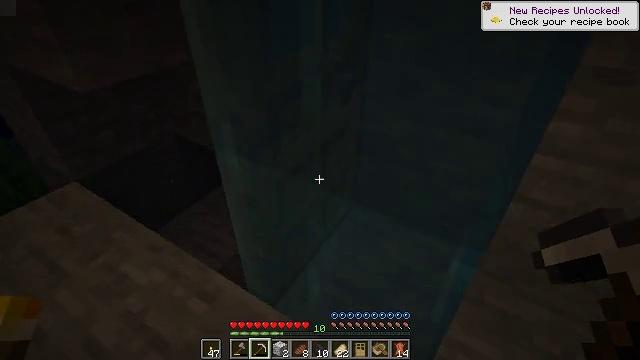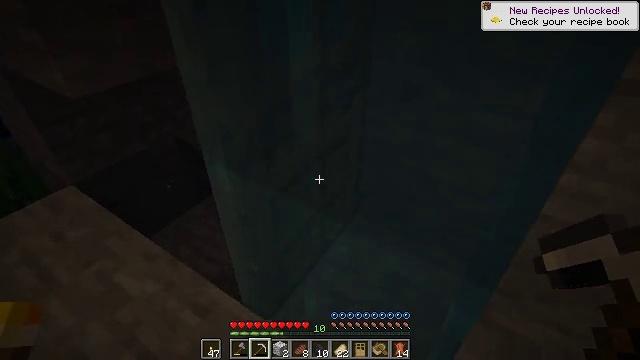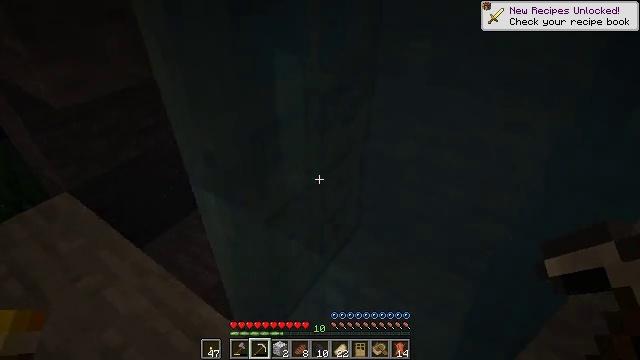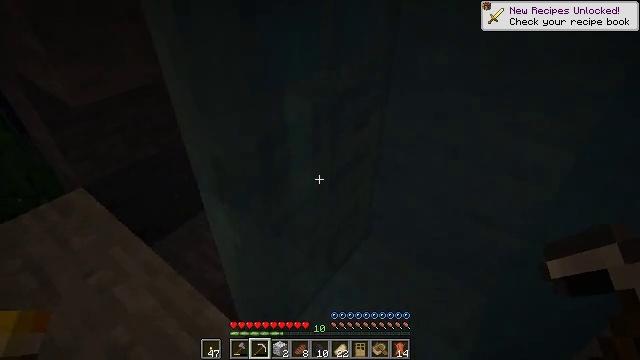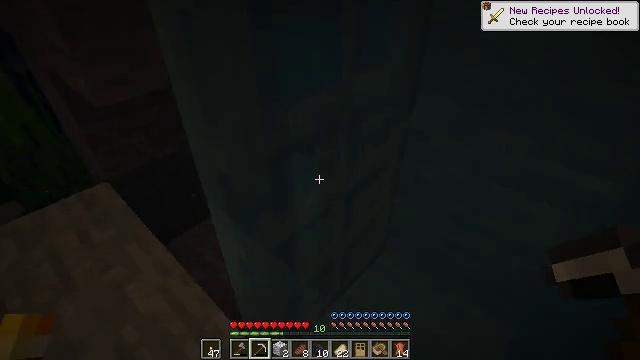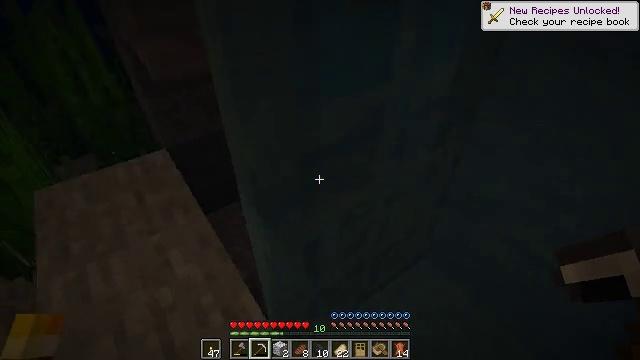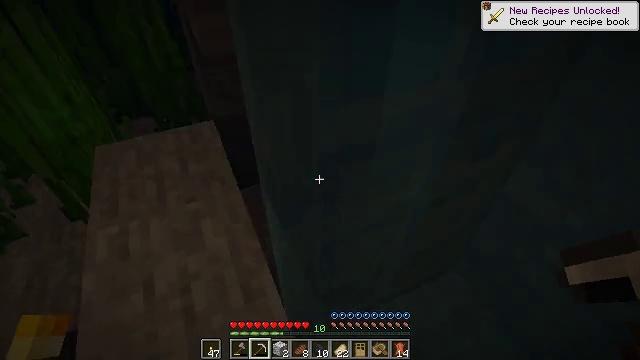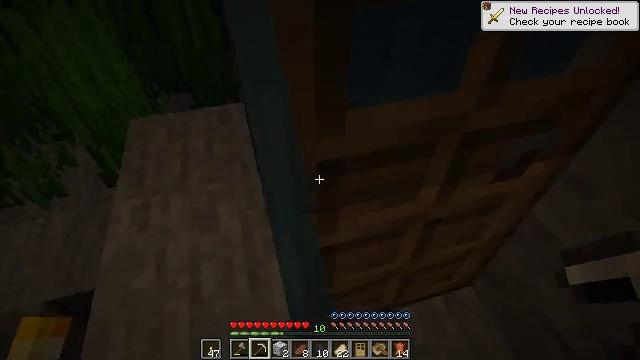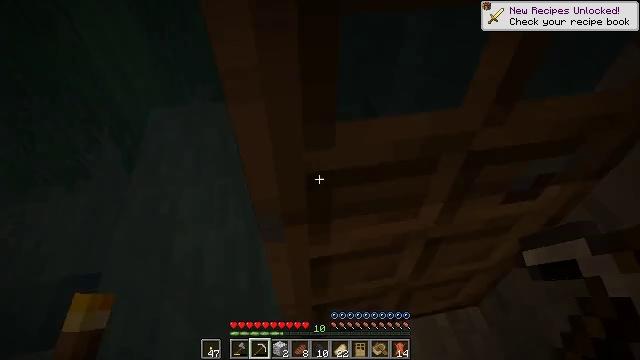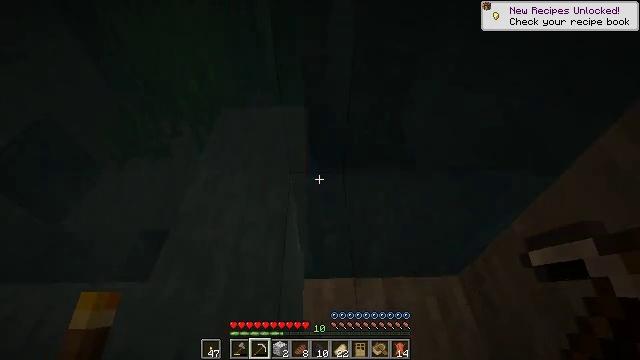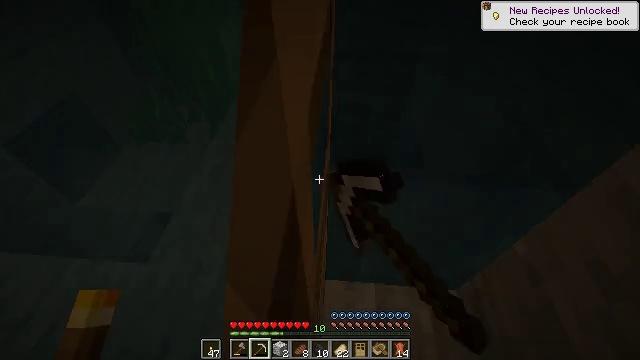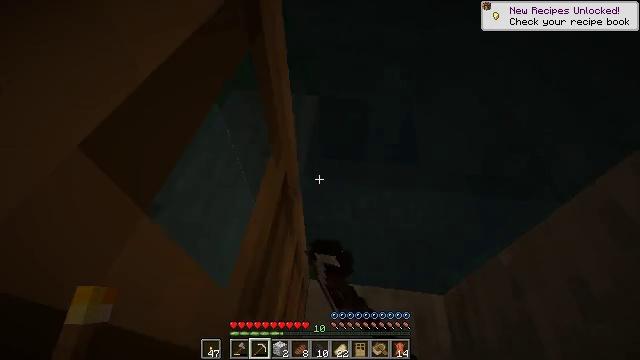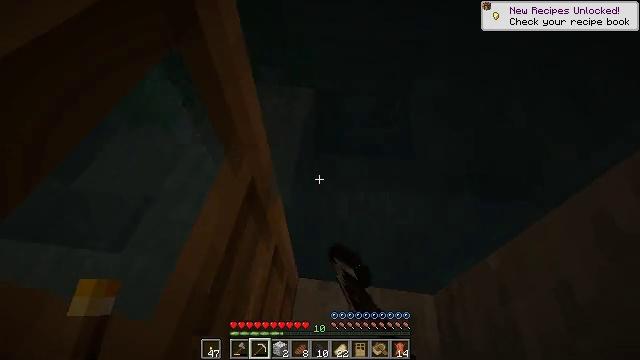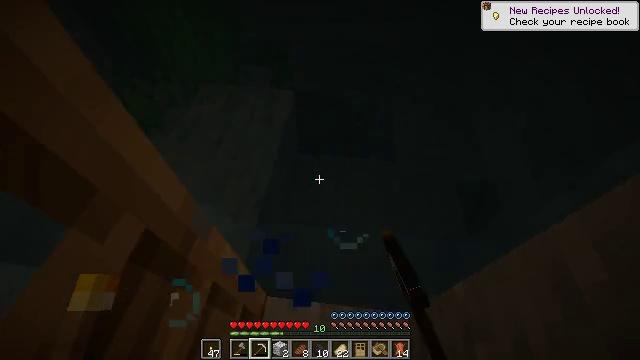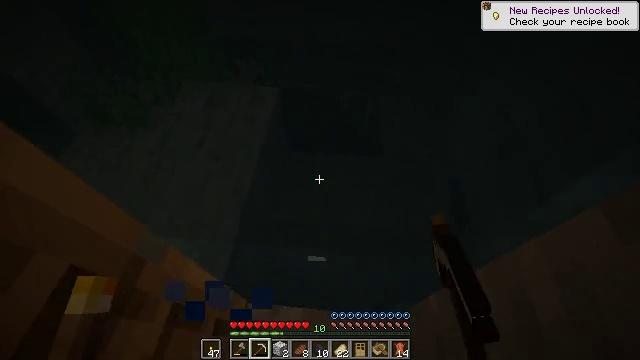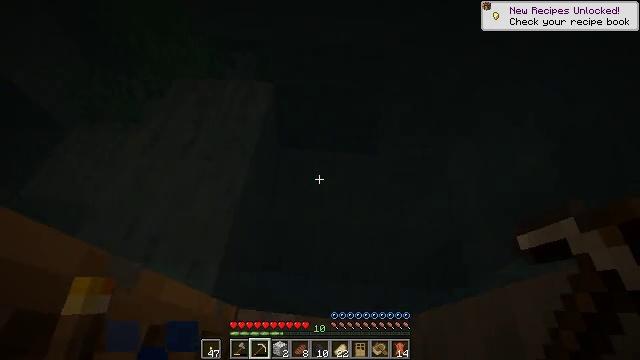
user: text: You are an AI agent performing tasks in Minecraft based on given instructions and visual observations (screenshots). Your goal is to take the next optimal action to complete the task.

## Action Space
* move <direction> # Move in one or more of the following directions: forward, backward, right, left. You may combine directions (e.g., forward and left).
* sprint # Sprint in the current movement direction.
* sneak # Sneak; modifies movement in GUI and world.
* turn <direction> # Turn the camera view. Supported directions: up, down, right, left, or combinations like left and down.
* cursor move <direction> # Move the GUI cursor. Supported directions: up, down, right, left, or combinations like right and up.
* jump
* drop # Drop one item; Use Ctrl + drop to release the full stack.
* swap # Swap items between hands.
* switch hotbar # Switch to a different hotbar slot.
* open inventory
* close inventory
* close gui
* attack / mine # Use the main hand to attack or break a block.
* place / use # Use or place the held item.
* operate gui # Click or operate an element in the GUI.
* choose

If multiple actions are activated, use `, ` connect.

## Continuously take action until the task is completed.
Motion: motion action
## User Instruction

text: Collect tall seagrass by holding left button.
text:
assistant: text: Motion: move forward, turn left
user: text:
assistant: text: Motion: move forward, turn left
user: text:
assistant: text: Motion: move forward and move right, turn left
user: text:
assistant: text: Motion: move forward and move right, turn left
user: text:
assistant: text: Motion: move forward and move right, turn left and down
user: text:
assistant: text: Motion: move forward and move right, turn left and down
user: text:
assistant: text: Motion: move forward and move right, turn left and down
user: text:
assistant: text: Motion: move forward and move right, turn left
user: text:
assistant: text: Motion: move forward and move right, turn left, use / place
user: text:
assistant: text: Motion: move forward and move right, turn left and down, use / place
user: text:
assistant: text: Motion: move forward and move right, turn left and down, use / place
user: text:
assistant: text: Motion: move forward and move right, turn down, use / place
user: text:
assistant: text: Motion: move forward and move right, turn down
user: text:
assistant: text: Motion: move right, turn right and down
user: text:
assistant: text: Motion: turn down
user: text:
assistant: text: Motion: turn down
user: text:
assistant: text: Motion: no_op
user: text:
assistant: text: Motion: no_op
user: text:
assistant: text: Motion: turn left
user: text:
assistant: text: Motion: no_op
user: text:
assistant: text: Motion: turn right and down
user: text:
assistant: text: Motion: turn right and down
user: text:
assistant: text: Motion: turn right and down
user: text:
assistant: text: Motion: turn right
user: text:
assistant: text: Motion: no_op
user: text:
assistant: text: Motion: no_op
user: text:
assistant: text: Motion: no_op
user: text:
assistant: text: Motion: move back
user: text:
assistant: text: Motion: move back, turn left and up
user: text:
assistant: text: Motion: move back, turn left and up